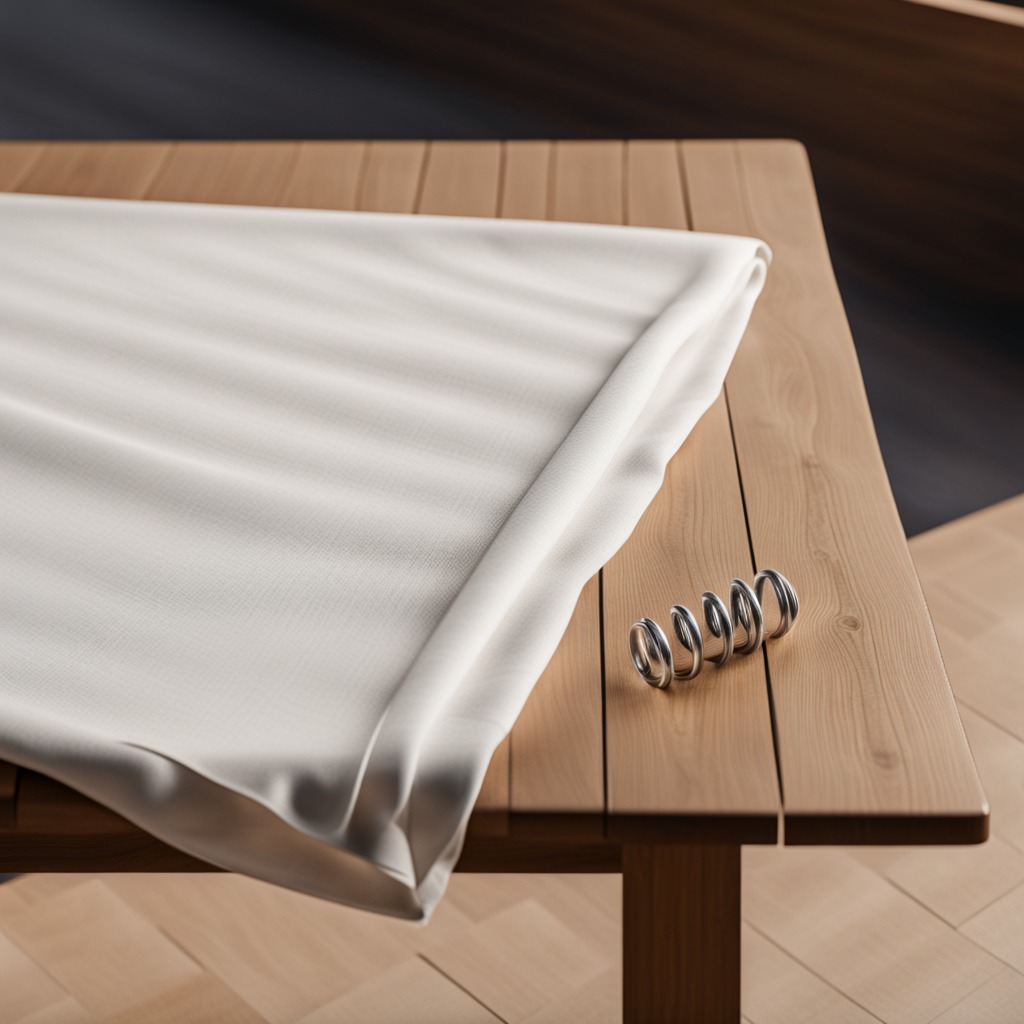
A coiled metal spring lies on the wooden table.